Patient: sex F, age 53
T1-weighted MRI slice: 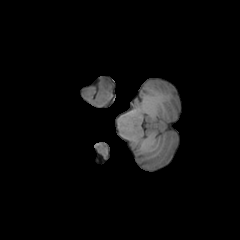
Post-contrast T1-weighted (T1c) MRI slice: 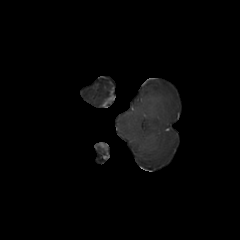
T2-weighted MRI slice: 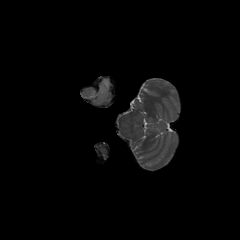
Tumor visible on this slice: yes
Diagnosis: Glioblastoma, IDH-wildtype
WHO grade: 4